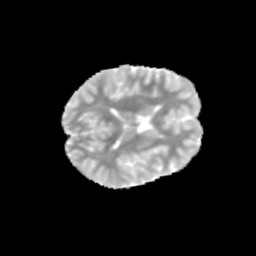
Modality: MD
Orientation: axial
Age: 10
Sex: male
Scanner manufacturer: siemens
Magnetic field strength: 3 T
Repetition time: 3.8 s
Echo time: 0.07 s